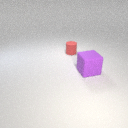
large purple rubber cube in front of small red rubber cylinder